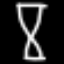
Label: hourglass